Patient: sex F, age 56
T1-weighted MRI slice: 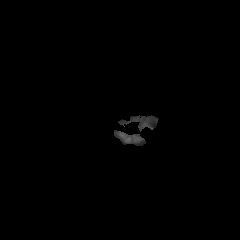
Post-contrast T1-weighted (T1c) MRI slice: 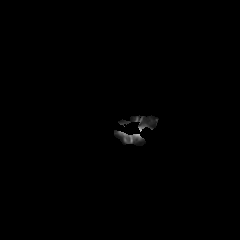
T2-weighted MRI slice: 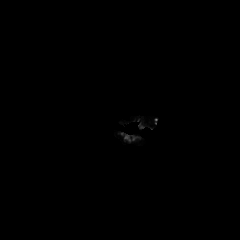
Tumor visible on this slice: no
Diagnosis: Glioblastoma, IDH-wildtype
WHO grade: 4